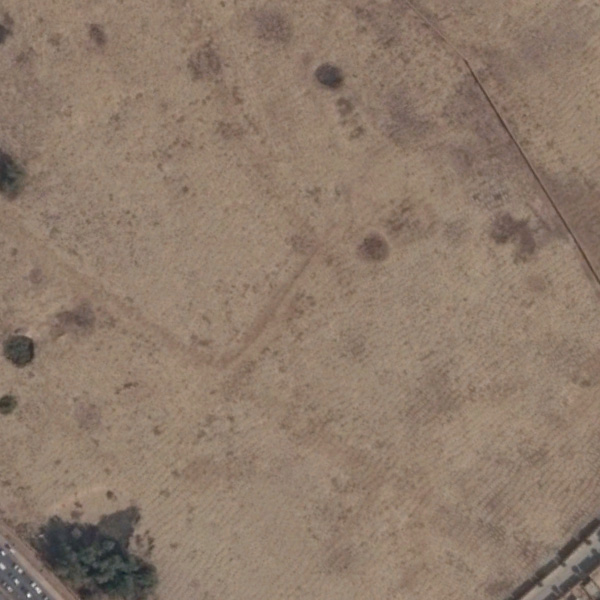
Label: BareLand